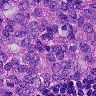
Metastatic tissue present: yes